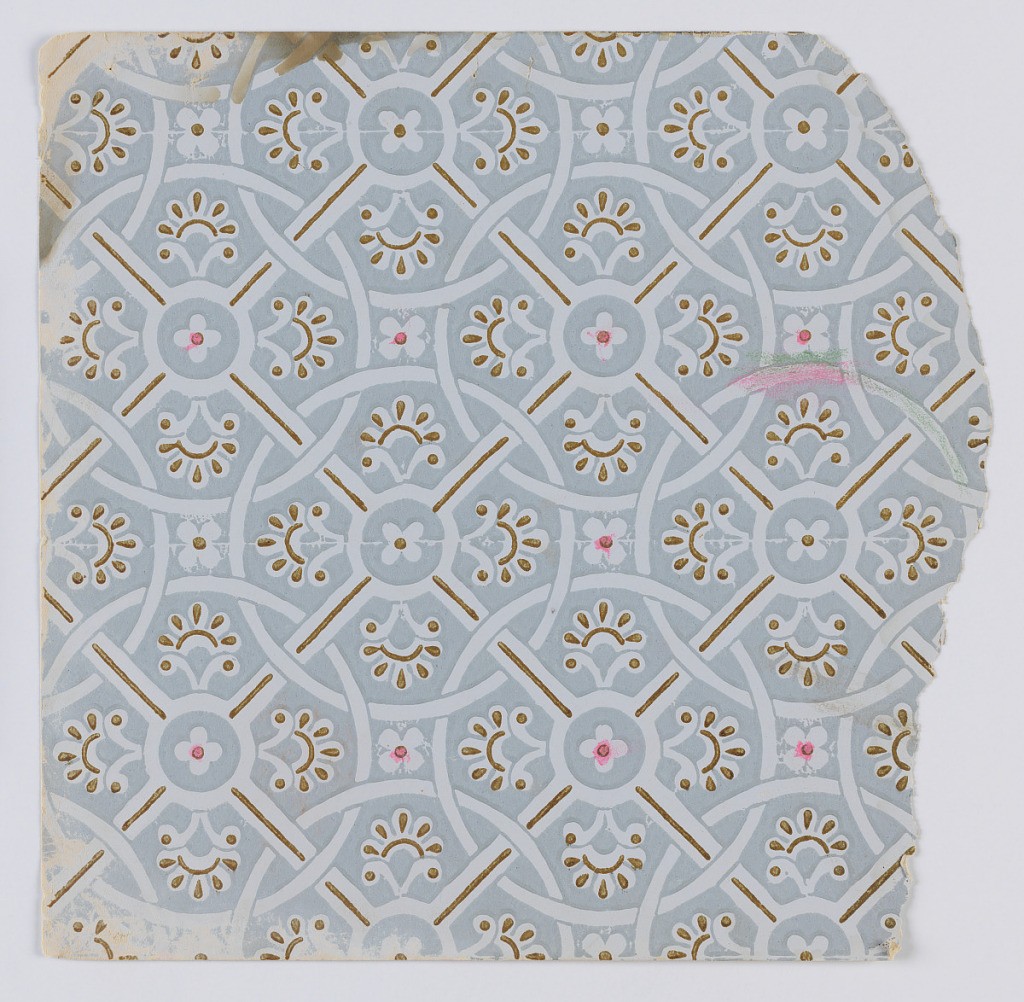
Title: Sidewall sample
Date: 1880–90
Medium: Machine-printed on paper
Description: Fragmentary wallpapers from sample book, including aesthetic-style and Anglo-Japanesque designs.

72 pages of samples.